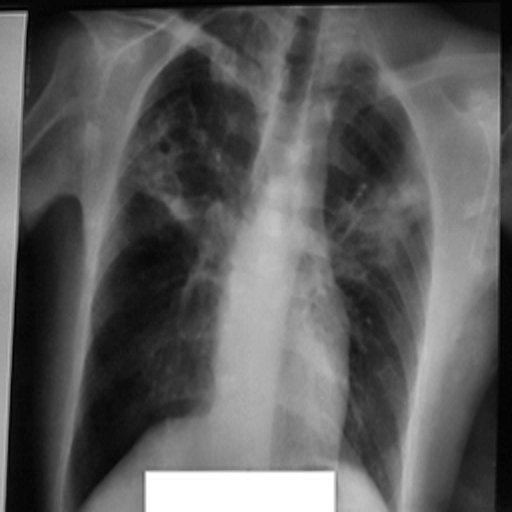
Finding: TUBERCULOSIS